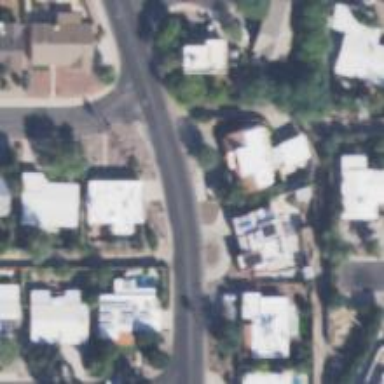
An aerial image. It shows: Alleyway designated as service road.